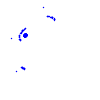
Particle: electron